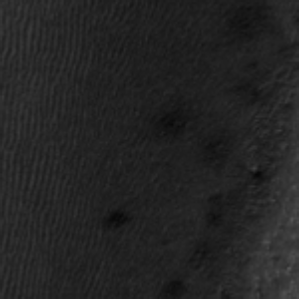
Label: frost